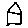
Label: house